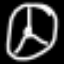
Label: clock